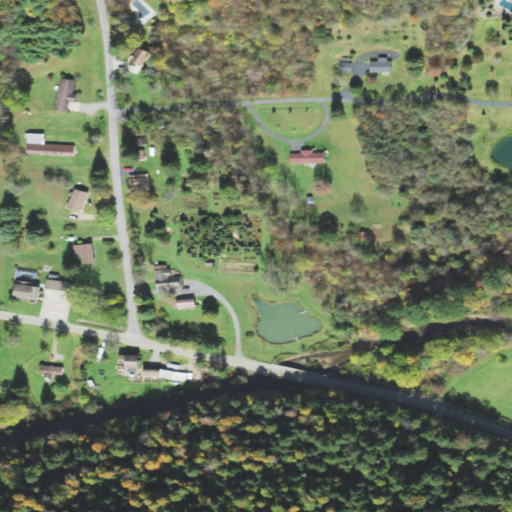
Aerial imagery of valley in Pennsylvania named Rich Valley containing pasture, open development, deciduous forest, evergreen forest, woody wetlands, mixed forest, and low intensity development